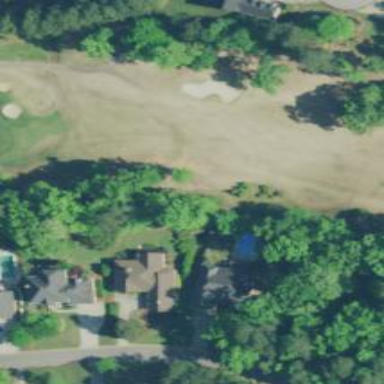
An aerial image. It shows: Golf hole.